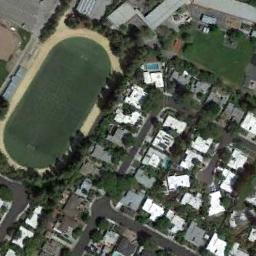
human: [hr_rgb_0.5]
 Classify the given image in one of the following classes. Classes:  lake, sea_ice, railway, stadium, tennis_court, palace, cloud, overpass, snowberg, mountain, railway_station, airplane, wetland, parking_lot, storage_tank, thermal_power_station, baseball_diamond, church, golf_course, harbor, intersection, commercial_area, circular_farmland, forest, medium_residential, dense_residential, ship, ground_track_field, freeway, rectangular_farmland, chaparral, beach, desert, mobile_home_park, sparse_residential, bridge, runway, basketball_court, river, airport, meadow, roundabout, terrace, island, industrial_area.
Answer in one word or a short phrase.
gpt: ground_track_field